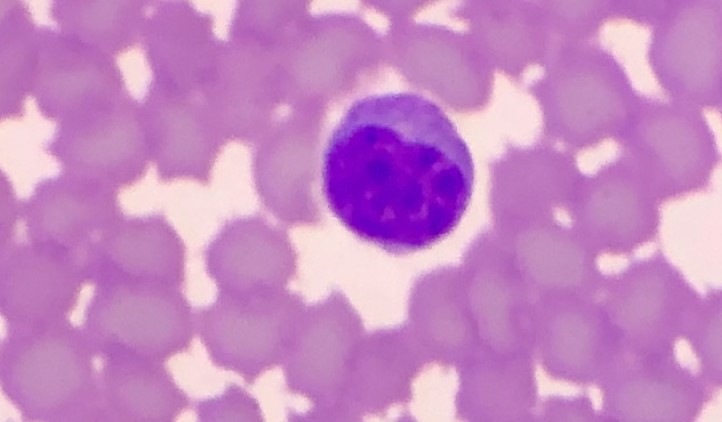
White blood cell type: Lymphocyte